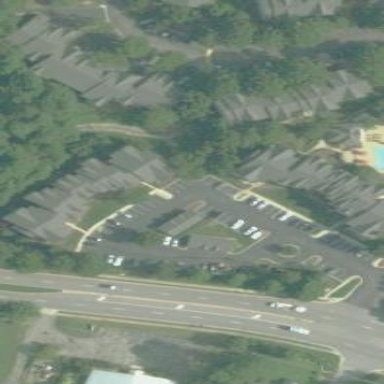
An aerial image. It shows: Residential building.